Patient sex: M
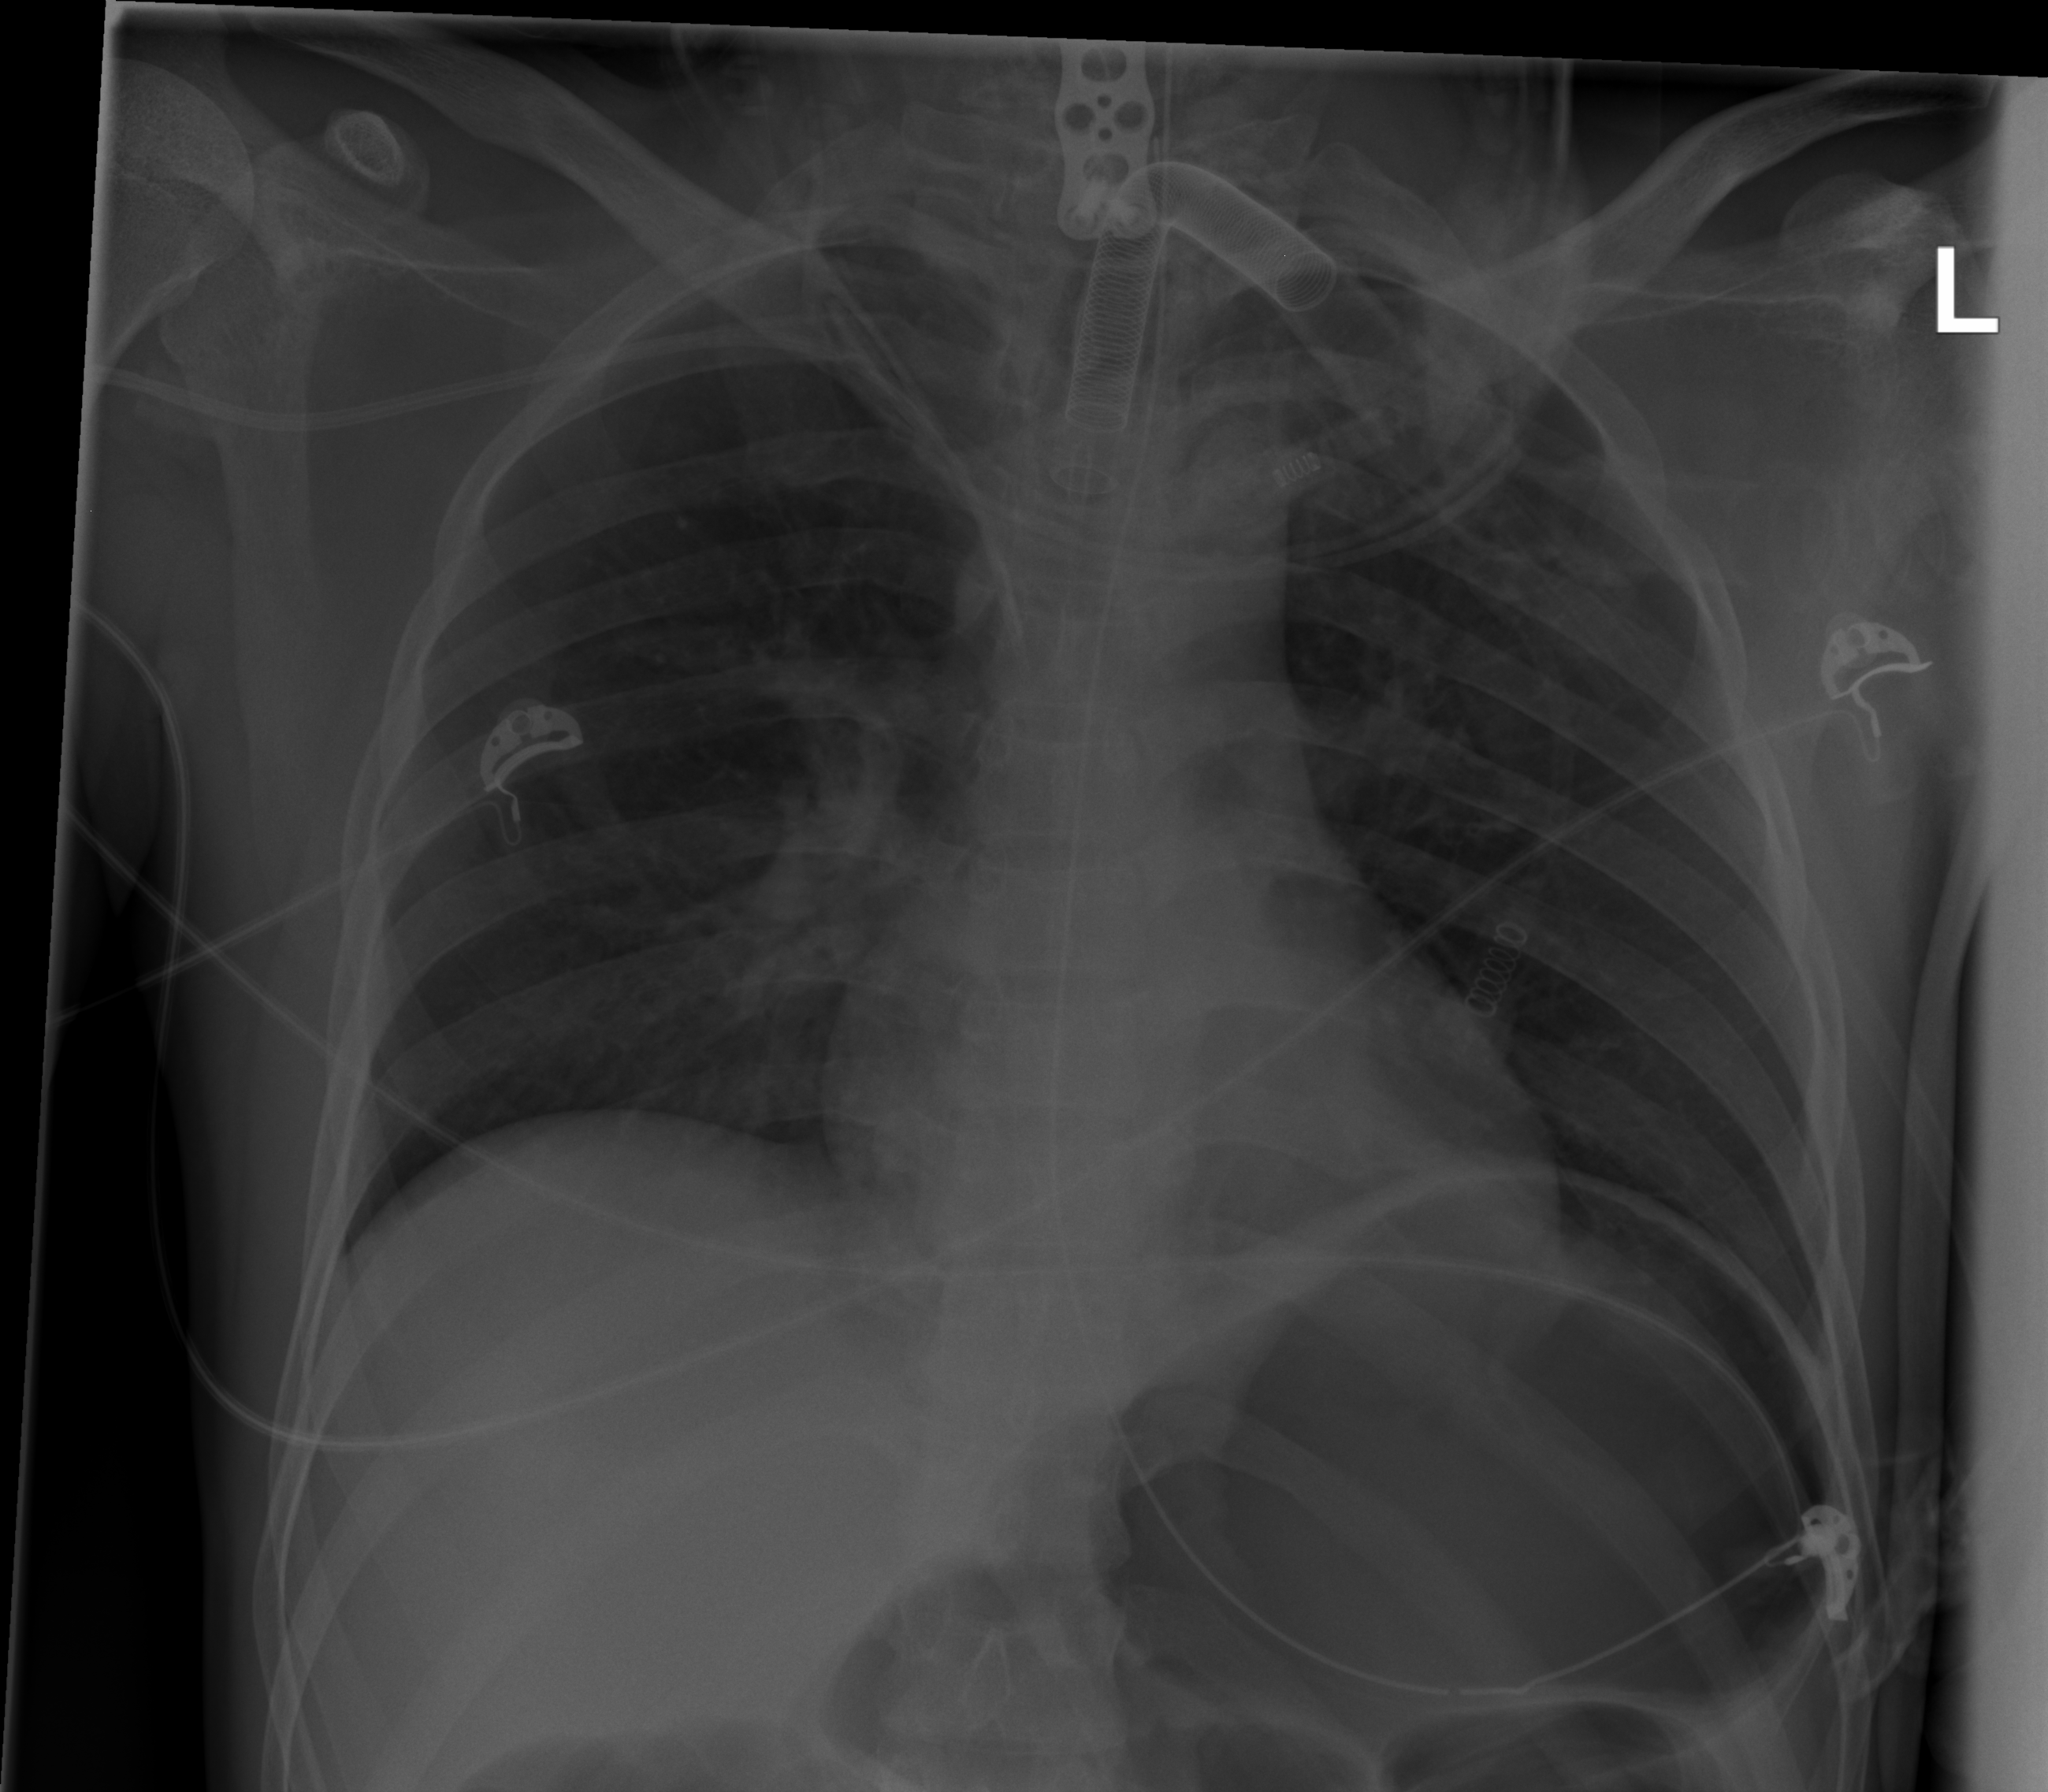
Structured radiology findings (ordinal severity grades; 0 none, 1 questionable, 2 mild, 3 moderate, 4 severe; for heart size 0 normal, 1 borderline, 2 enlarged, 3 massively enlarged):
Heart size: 0
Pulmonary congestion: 0
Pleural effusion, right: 0
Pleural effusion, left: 0
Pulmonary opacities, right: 0
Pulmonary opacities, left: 0
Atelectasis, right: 2
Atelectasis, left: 0